Interaction volume radius: 5 \u00c5
Interaction volume height: 15 \u00c5
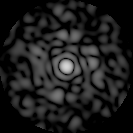
Disorder parameter: 0.7977